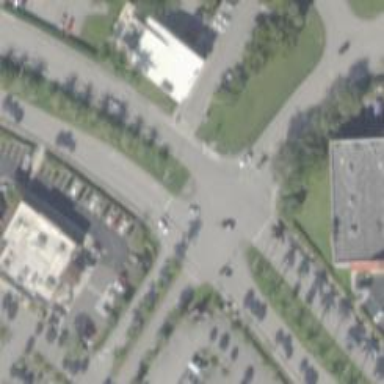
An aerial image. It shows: Footway with line markings for crossing.